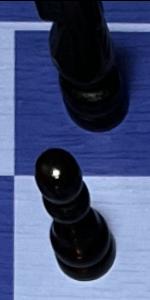
Label: Pawn_Black